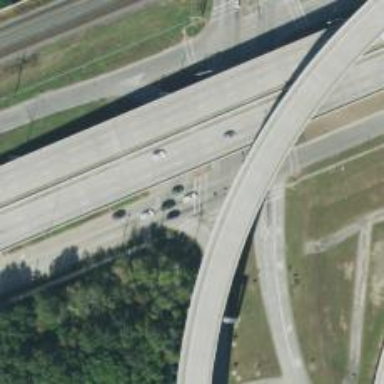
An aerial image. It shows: Trunk link highway.